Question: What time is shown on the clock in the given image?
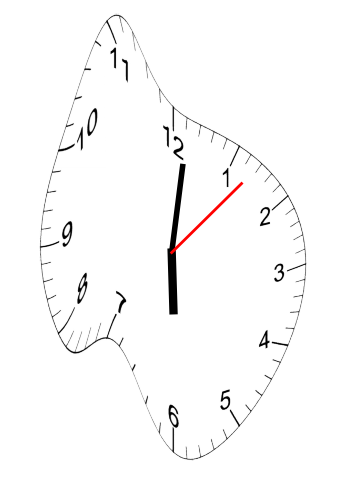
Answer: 06:01:07